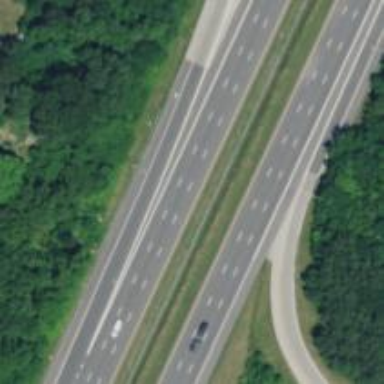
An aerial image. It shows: Motorway.